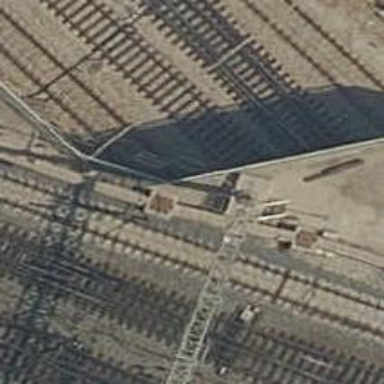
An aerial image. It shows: Railway tunnel with electrified contact lines.